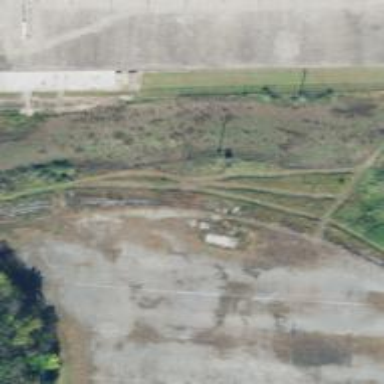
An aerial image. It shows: Abandoned spur railway.